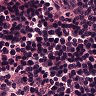
Metastatic tissue present: no